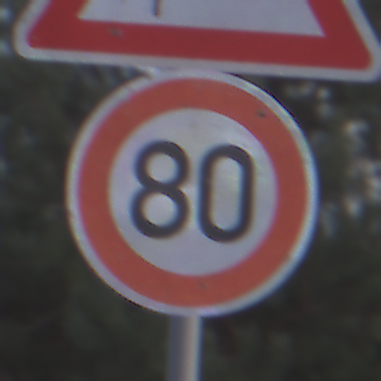
Verkehrszeichen: Geschwindigkeit80
Zusatzzeichen oben: SeitenwindVonLinks
Umgebung: Outdoor, Nature
Tageszeit: MorningAfternoon
Wetter: PartlyCloudy
Licht: Natural
Jahreszeit: NotSpecified
Kontrast: HighContrast